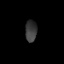
Tissue: prostate
Cell type: Fibroblasts
Senescence score: 0.7963
Nuclear area (px): 247
Mean DAPI intensity: 57.166